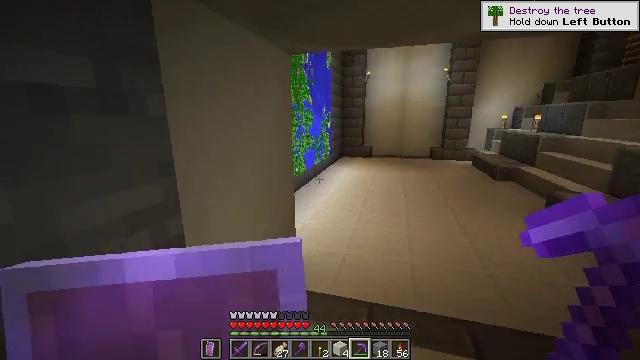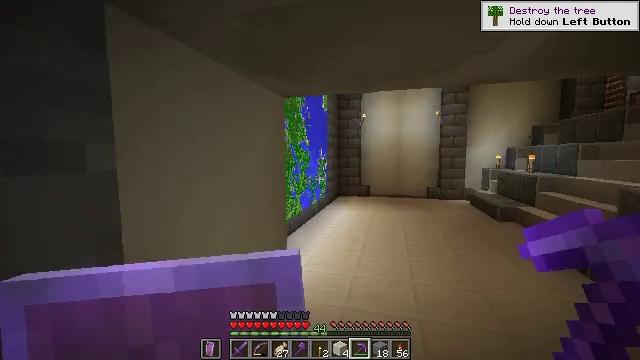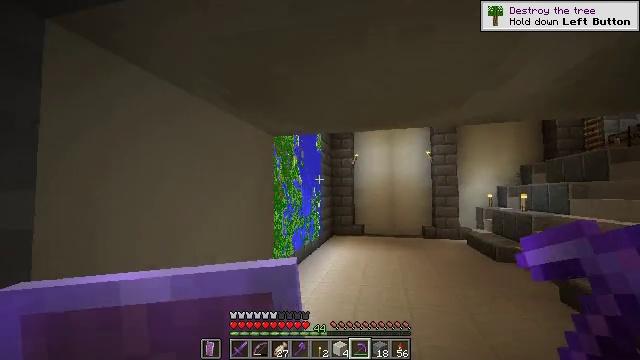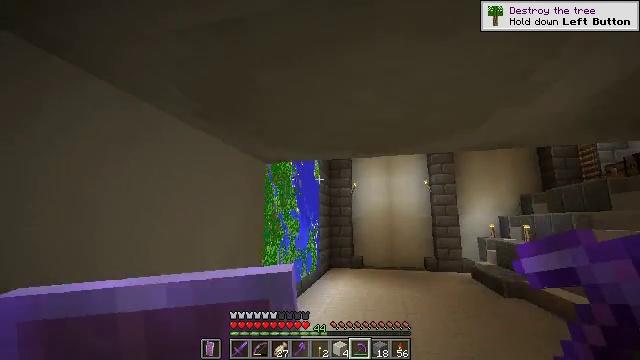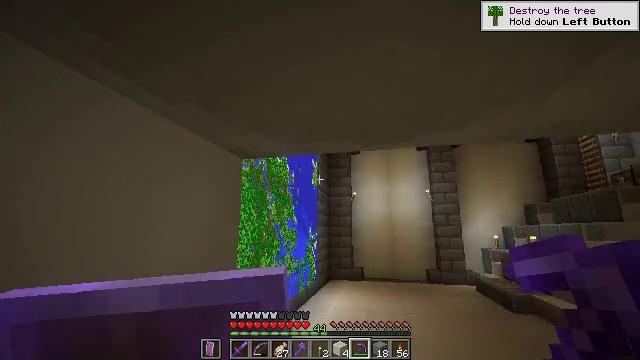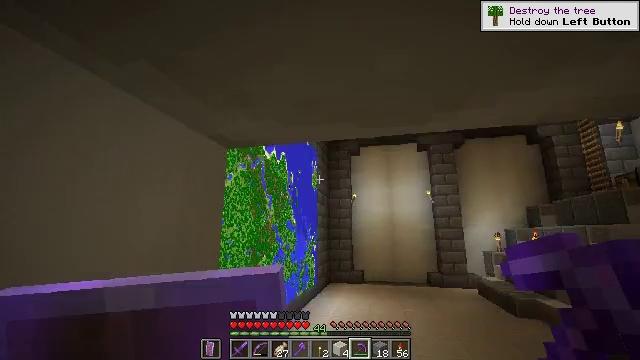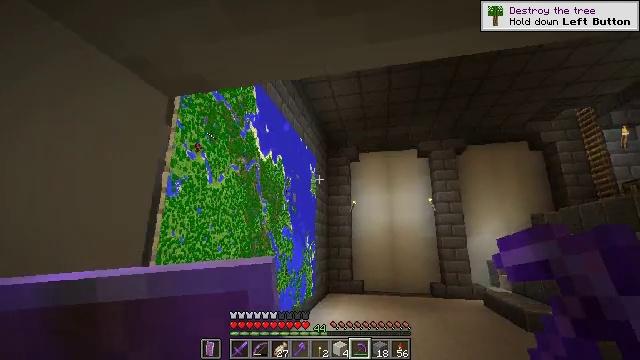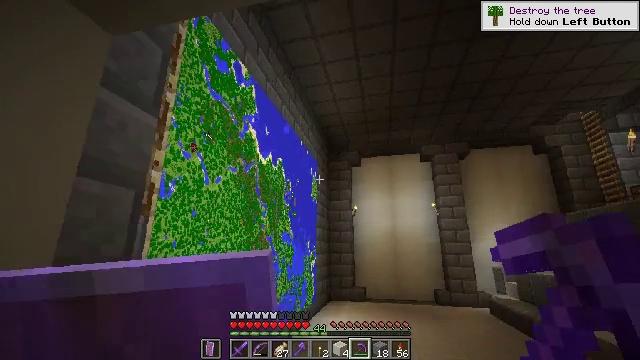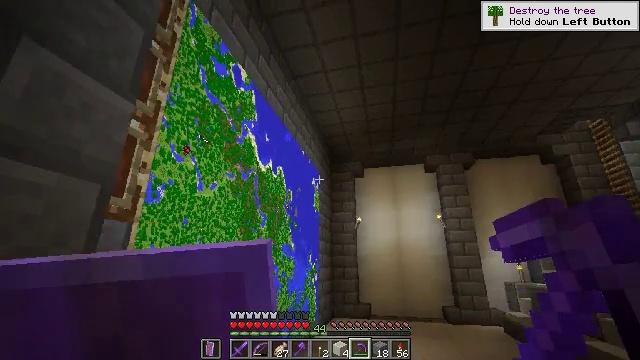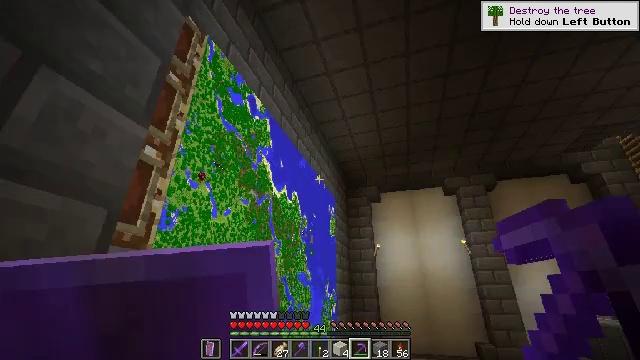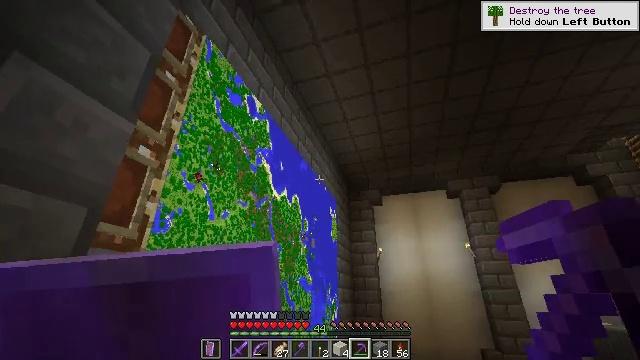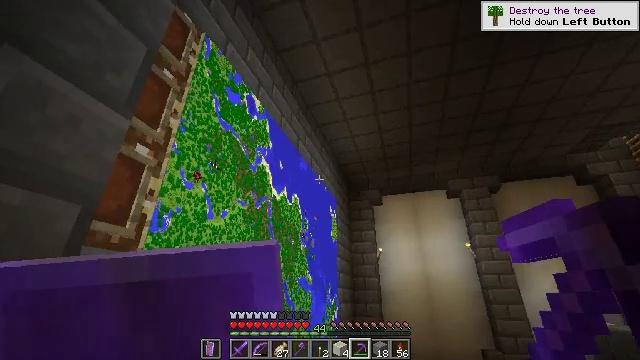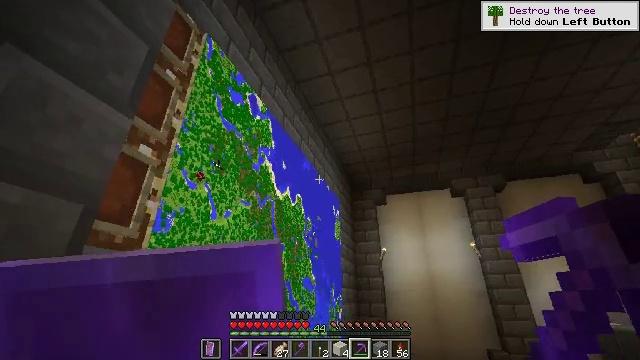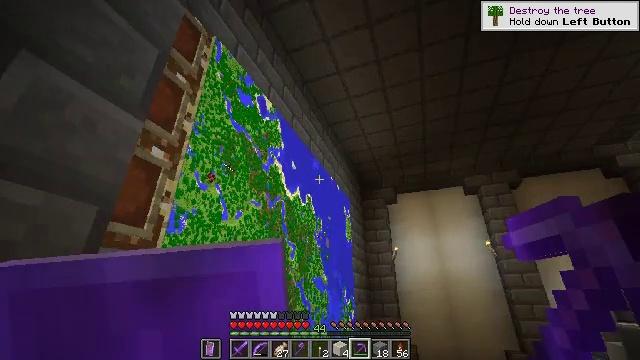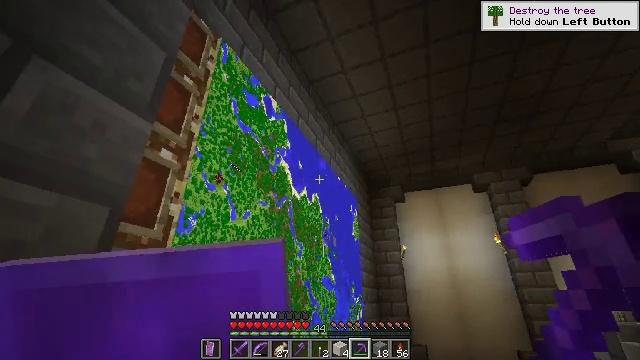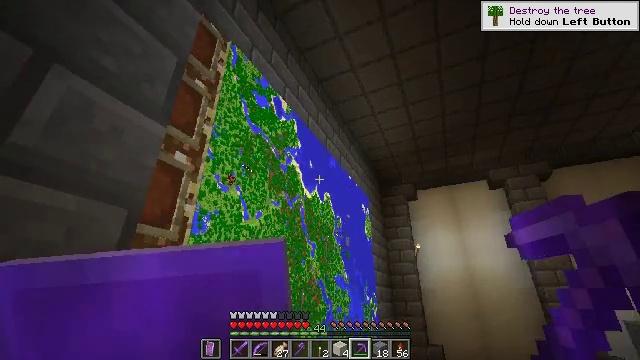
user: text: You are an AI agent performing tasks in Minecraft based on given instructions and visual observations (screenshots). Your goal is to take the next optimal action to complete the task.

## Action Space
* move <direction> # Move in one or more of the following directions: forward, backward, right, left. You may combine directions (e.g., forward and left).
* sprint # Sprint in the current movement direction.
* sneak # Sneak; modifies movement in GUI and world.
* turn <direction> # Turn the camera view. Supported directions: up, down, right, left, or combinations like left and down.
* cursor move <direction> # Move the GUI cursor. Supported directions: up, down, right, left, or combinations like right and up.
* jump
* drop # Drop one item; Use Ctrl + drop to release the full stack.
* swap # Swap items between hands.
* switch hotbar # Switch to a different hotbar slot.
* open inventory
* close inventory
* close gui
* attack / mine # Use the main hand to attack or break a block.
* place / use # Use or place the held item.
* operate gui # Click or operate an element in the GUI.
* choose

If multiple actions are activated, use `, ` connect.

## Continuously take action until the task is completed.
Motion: motion action
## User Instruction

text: Break the wall torch for relocation.
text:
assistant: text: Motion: move forward, turn up
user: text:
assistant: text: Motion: move forward, turn right and up
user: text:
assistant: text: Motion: move forward, turn up
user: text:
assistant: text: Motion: move forward, turn up
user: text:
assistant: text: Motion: move forward
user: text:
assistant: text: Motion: move forward, turn up
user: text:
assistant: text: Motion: move forward, turn up
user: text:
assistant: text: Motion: move forward, turn up
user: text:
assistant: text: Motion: turn left and up
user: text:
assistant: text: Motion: no_op
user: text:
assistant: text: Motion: no_op
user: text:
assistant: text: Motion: no_op
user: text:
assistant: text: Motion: turn left
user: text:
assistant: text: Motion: turn left
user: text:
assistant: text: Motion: turn left
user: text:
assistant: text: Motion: turn left
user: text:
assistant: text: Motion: turn left
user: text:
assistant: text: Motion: turn left
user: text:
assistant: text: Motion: turn left
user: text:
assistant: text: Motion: turn left
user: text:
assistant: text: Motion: turn left
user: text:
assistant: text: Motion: turn left
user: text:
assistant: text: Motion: turn left
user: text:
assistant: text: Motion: turn left
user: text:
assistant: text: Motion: turn left
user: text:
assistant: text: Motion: turn left
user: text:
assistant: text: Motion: turn left and down
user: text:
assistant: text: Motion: turn left and down
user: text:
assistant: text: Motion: turn left and down
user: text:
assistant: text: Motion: turn left and down